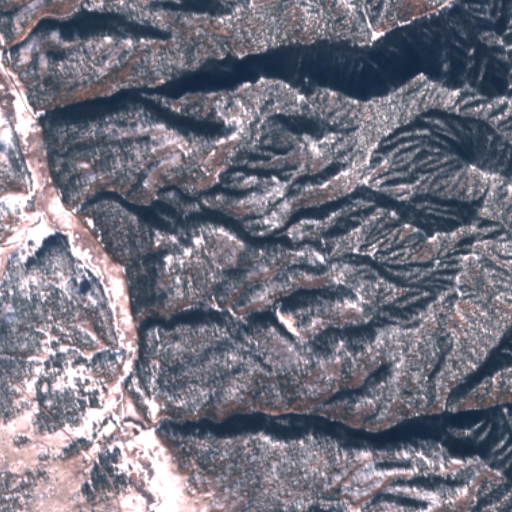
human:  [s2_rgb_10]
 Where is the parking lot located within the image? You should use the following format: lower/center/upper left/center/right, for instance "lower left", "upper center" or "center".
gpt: The parking lot is located in the lower left of the image.
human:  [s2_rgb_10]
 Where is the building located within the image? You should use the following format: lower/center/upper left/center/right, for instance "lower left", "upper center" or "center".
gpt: The building is located in the lower left of the image.
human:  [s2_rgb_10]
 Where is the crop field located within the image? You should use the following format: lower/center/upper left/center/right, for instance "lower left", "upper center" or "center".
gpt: There is no crop field in the image.